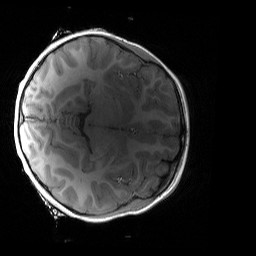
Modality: T1w
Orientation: axial
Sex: female
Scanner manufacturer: siemens
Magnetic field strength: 3 T
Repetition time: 1.9 s
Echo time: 0.00243 s